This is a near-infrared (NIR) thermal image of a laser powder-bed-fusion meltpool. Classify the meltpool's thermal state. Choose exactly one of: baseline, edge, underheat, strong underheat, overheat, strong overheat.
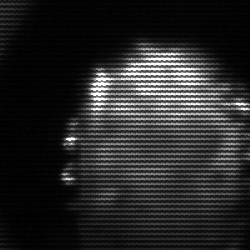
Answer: baseline